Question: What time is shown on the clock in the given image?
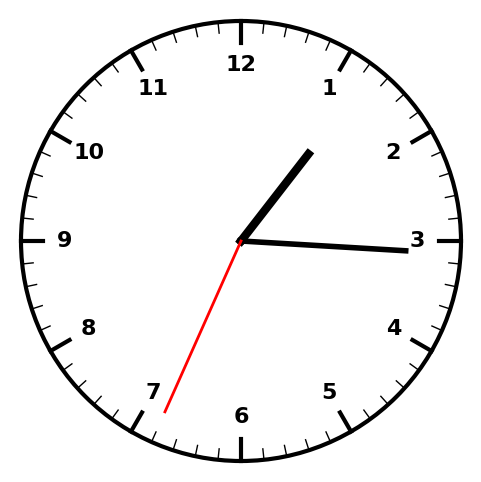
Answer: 01:15:34